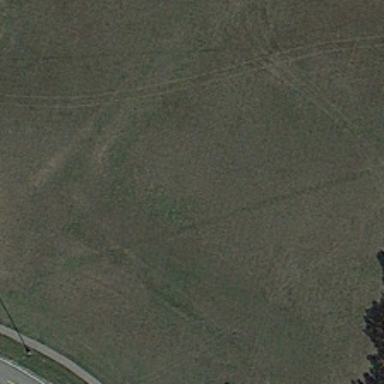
A few trees were planted around the pasture .